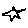
Label: star